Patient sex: F
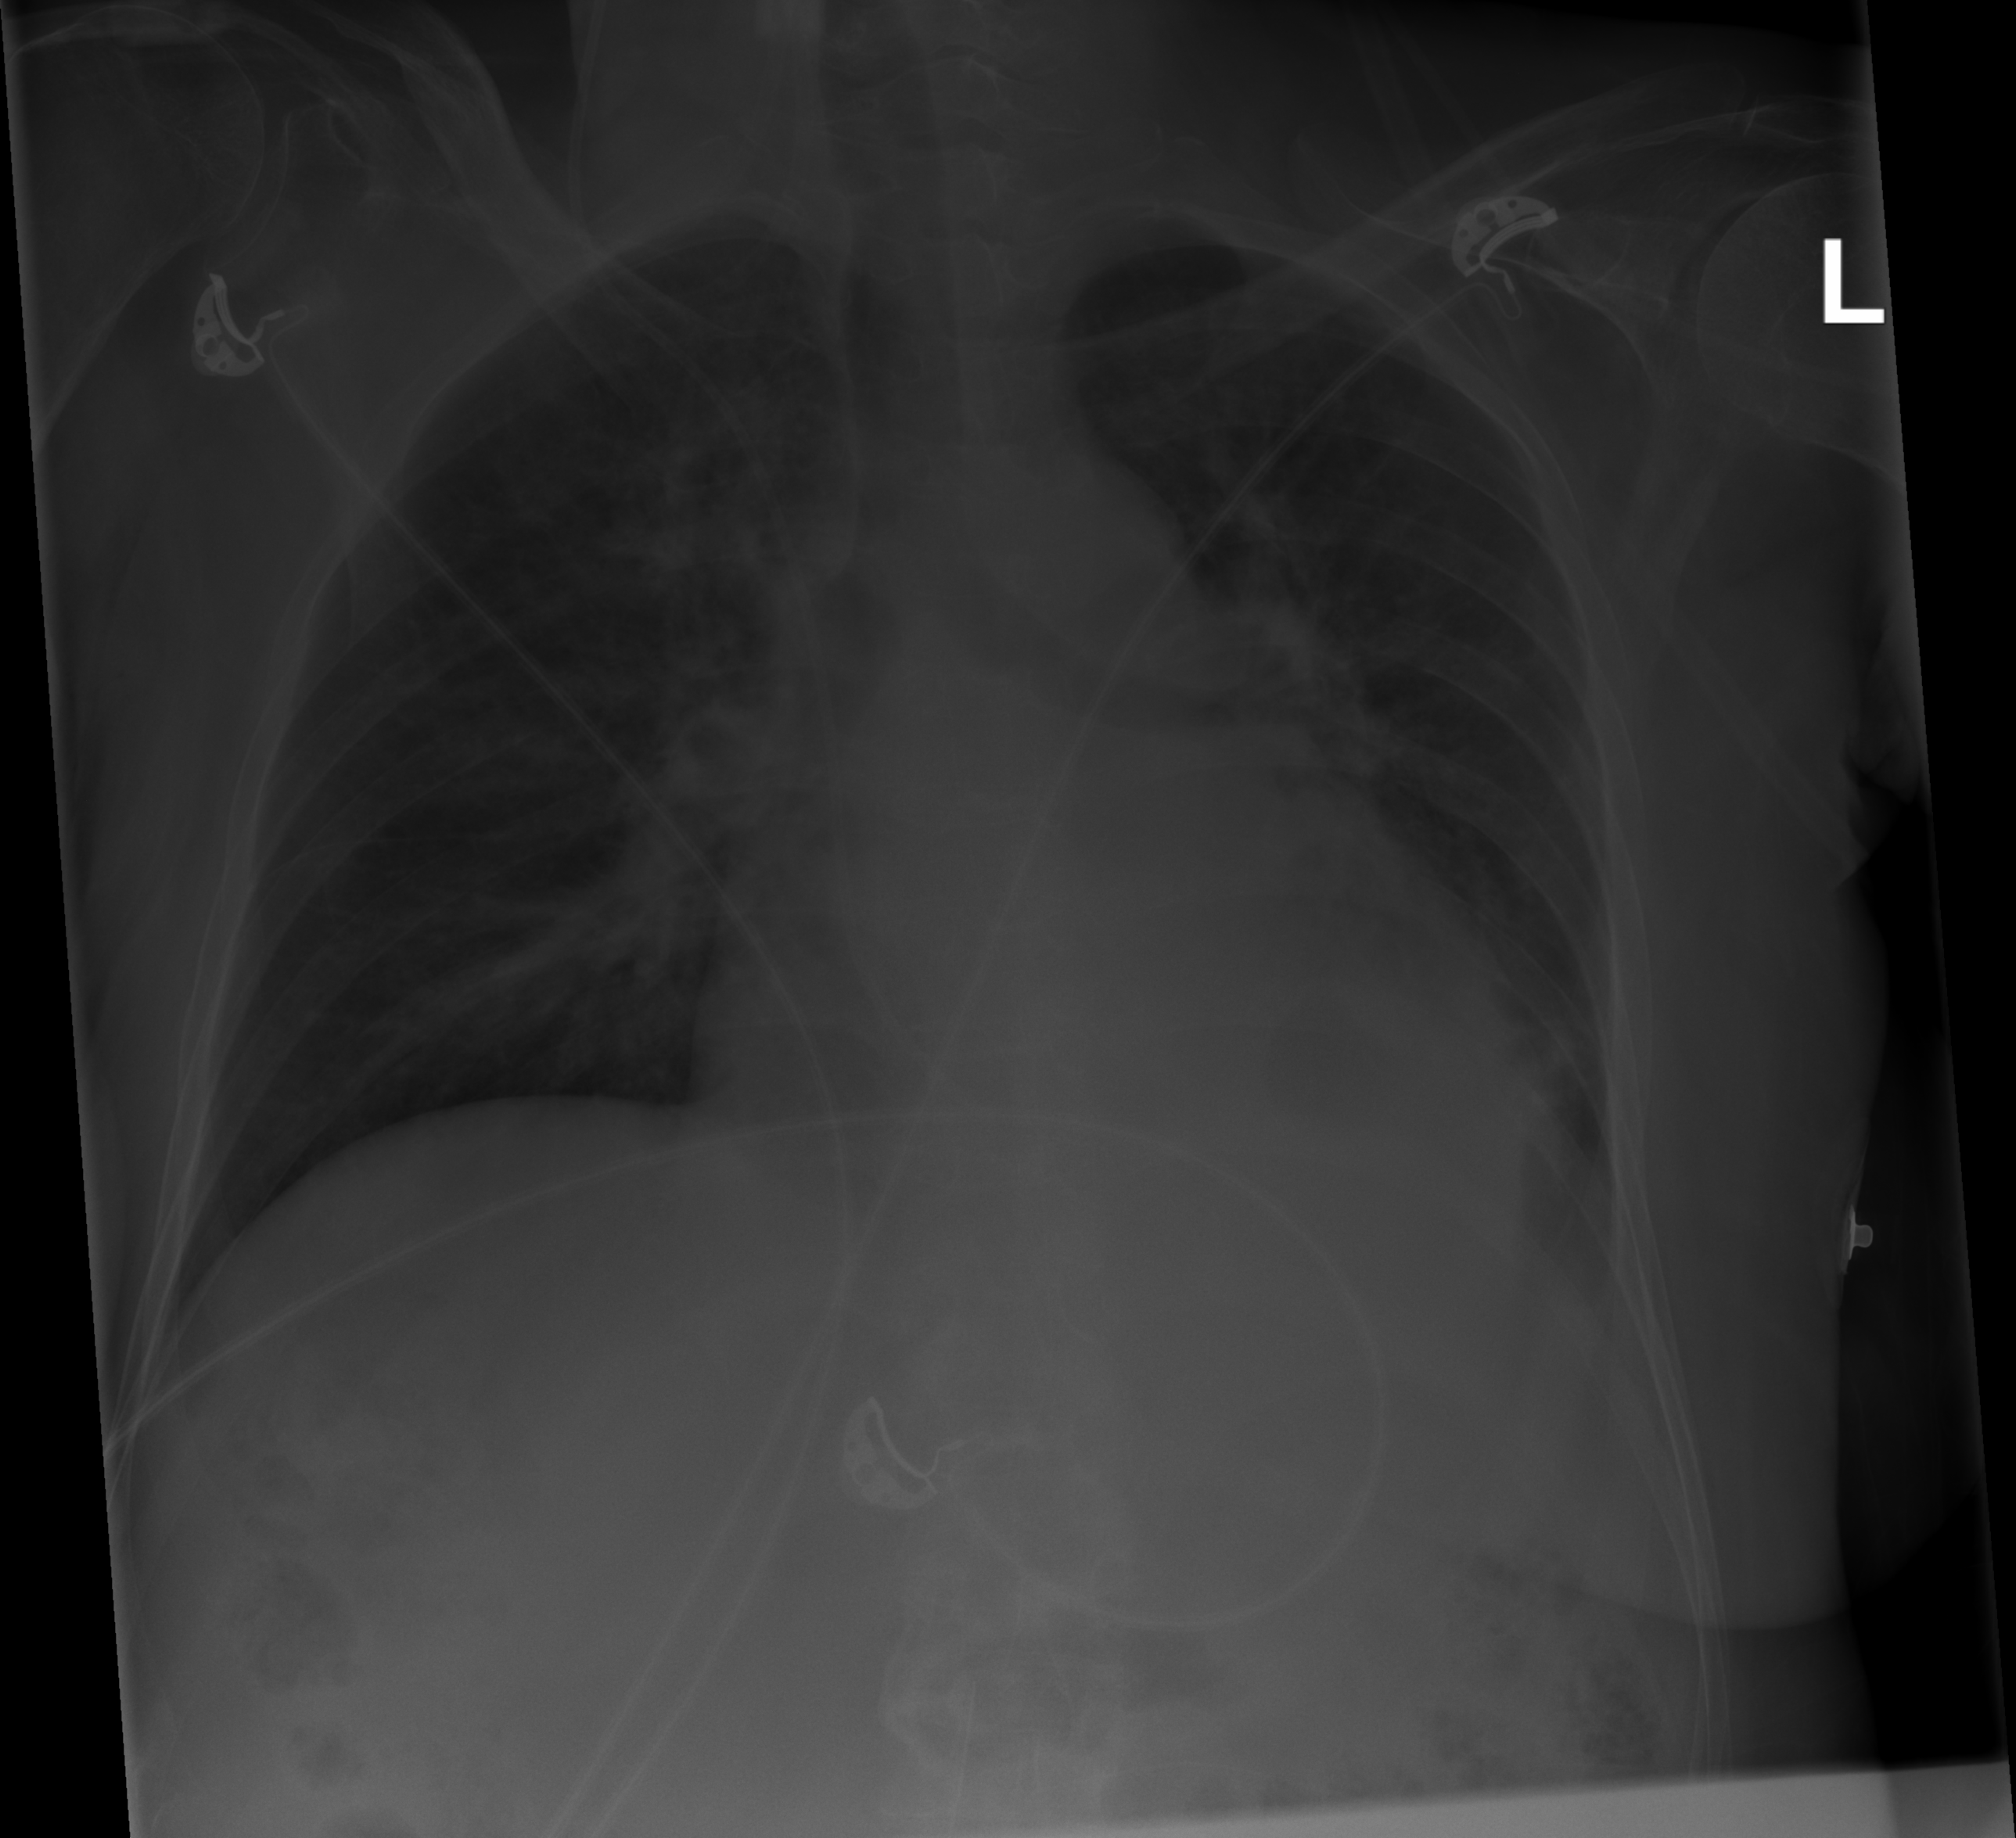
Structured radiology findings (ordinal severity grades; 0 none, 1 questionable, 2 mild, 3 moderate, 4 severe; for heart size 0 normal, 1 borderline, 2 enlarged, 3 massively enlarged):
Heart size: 2
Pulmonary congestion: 1
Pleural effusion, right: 0
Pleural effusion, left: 2
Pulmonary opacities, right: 2
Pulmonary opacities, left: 1
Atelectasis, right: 0
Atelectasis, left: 2